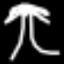
Label: palm tree